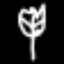
Label: leaf